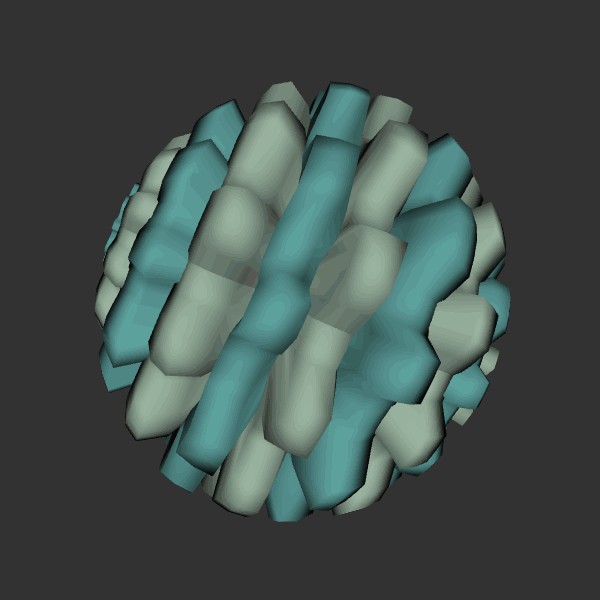
Background: dark